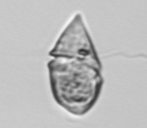
Label: Gyrodinium